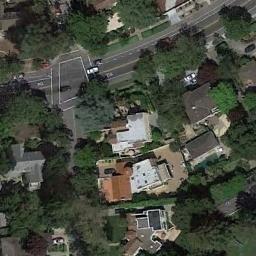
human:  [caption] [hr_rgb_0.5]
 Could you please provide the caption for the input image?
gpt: There are many buildings beside the intersection .

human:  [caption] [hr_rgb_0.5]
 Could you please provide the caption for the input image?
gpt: There are many houses with brown roofs and many trees around the intersection .

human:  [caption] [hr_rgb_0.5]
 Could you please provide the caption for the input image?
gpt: An intersection with normal traffic located in a residential area with lots of trees .

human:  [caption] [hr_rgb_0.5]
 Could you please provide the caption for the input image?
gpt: There is a red house near the crossroads .

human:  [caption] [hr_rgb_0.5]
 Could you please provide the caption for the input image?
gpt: There are many green trees and some buildings around the intersection .